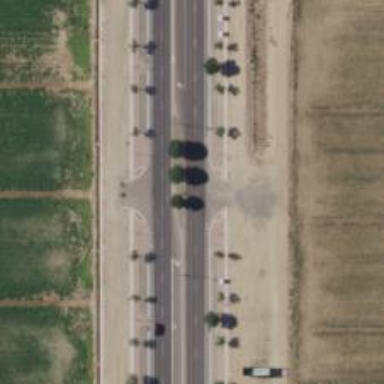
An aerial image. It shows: Secondary road with asphalt surface.